Field crop: tomato
Growth stage: 1
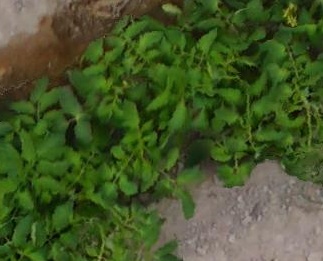
Species: tomato